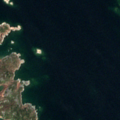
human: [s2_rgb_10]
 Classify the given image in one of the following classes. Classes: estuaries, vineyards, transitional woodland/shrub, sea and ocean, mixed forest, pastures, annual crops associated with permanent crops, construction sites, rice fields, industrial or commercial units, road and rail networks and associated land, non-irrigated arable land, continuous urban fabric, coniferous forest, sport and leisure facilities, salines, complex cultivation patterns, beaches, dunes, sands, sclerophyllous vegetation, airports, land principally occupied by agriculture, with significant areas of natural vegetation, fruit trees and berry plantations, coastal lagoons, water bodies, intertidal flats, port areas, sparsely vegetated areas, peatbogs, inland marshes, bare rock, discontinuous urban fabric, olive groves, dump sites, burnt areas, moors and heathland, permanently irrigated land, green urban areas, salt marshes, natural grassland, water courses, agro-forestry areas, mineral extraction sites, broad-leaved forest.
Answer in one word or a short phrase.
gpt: broad-leaved forest, sea and ocean